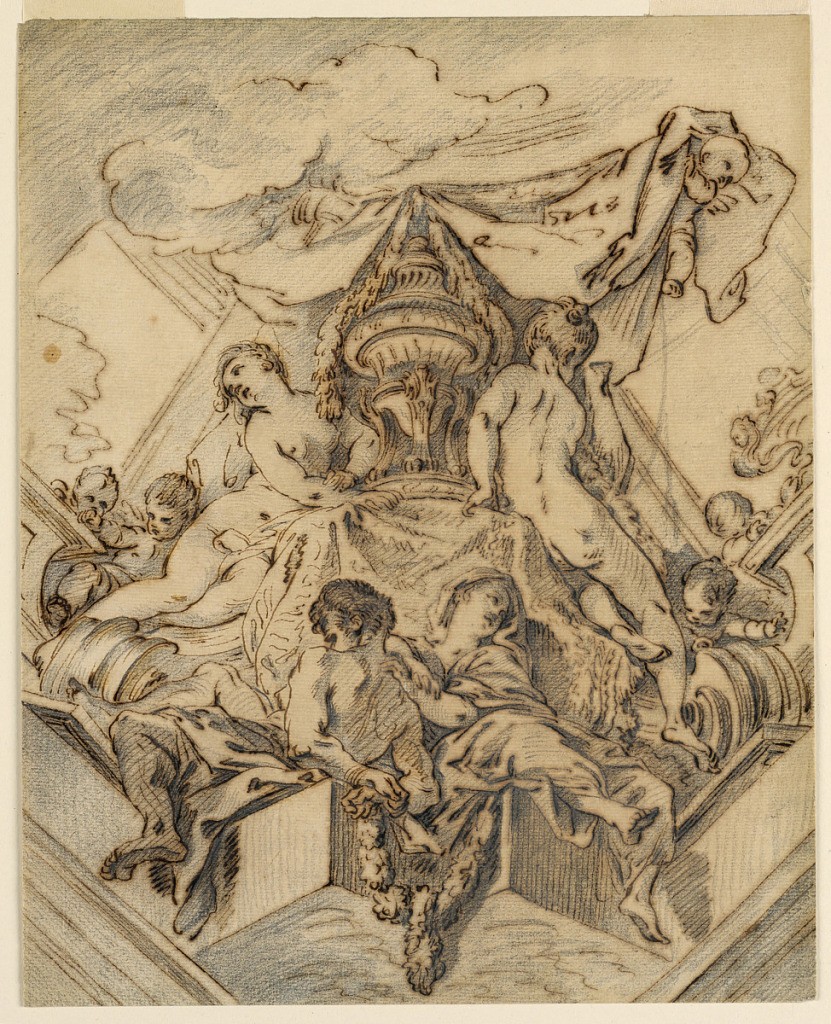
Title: Project for a Corner Motif of a Painted Ceiling
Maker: François Boucher, French, 1703–1770
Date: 1740
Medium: Pen and brown ink, black chalk on thin tracing paper
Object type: Drawing
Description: Nude and draped figures grouped about an urn with putti above holding heavy drapery.